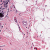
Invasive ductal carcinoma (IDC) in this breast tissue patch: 0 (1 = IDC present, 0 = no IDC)